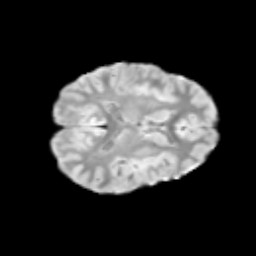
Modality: T2w
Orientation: axial
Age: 10
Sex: male
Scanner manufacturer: siemens
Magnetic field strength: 3 T
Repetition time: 3.8 s
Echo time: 0.07 s